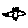
Label: bird